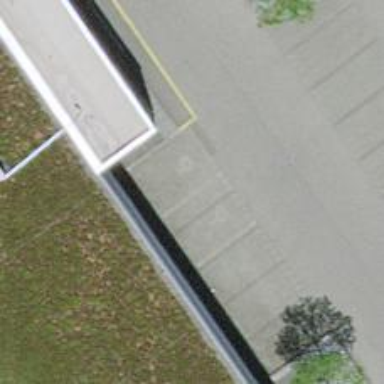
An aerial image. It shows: Charging station.